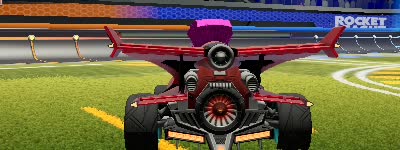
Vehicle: aftershock